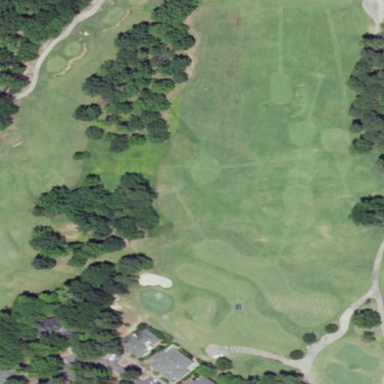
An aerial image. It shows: Grassy area designated for leisure use with golf driving range.